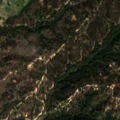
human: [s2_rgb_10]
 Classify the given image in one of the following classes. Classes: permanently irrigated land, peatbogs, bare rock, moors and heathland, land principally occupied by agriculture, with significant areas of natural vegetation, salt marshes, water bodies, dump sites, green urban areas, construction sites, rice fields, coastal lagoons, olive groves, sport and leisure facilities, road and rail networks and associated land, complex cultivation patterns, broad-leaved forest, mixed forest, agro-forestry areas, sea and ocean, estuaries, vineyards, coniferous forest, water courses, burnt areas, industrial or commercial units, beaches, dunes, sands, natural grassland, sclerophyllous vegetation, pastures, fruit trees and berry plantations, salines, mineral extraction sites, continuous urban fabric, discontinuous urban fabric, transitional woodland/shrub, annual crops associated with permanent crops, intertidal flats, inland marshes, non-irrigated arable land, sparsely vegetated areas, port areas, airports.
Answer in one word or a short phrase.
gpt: pastures, broad-leaved forest, mixed forest